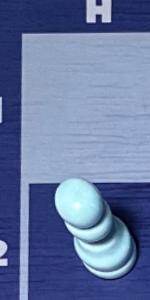
Label: Pawn_White